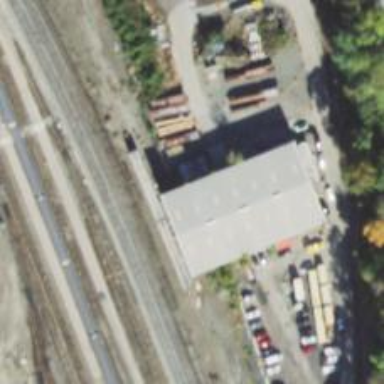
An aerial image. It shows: Abandoned railway siding.